Question: I want to customize all dialogs, alertDialogs and spinner. I want to change the color of text and the background of the title bar.

I try to explain better:
I want the text (JOLLY BAR DI ...) to be white and the background of the title (from the top of the dialog to the soft-blue line below the title included) to be blue (#044592).
How can I do it?
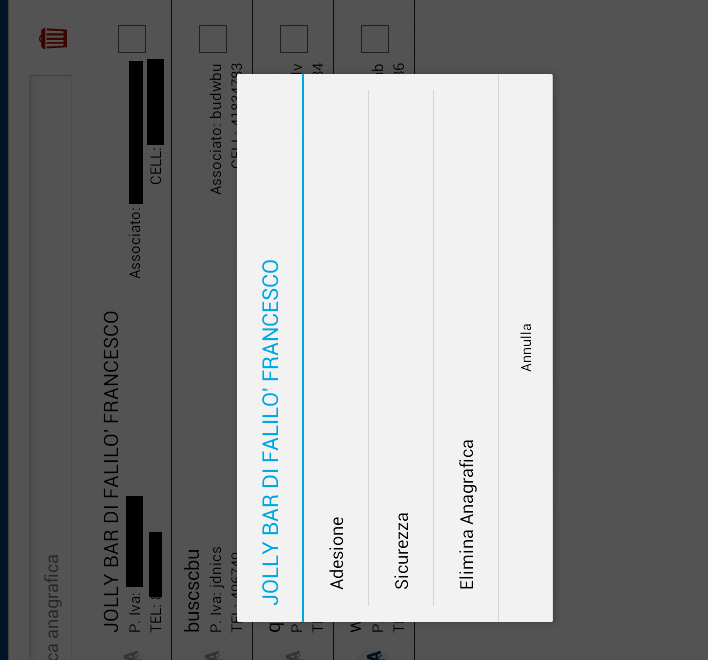
Answer: Ok, I've almost solved the problem (I'm answering my own question because it may help others with the same problem as mine).
The problem remains for spinners, DatePickers etc.
For the AlertDialogs I do something like this:
'''
AlertDialog.Builder builder = new AlertDialog.Builder(MyActivity.this, AlertDialog.THEME_HOLO_LIGHT);
//Then I do what I need with the builder (except for setTitle();
LayoutInflater inflater = getLayoutInflater();
View view=inflater.inflate(R.layout.dialog_custom_title, null);
TextView title = (TextView)view.findViewById(R.id.myTitle);
title.setText("Title I want to show");
builder.setCustomTitle(view);
AlertDialog alert = builder.create();
alert.show();
'''
dialog_custom_titile.xml :
'''
<RelativeLayout xmlns:android="http://schemas.android.com/apk/res/android"
xmlns:tools="http://schemas.android.com/tools"
android:layout_width="match_parent"
android:layout_height="match_parent"
android:background="#044592" >
<TextView
xmlns:android="http://schemas.android.com/apk/res/android"
android:id="@+id/myTitle"
android:layout_width="fill_parent"
android:textSize="20dp"
android:layout_height="70dp"
android:layout_marginLeft="25dp"
android:paddingTop="22dp"
android:textColor="@android:color/white"
android:textStyle="bold" />
</RelativeLayout>
'''
for the Activities that I want to look like Dialogs I do like this:
I declare them in the Manifest.xml as follows:
'''
<activity
android:name="com.aveschini.AnotherActivity"
android:screenOrientation="portrait"
android:label="My Dialog"
android:theme="@style/MyDialog"
android:windowSoftInputMode="adjustPan" />
'''
then, in the res/values/styles.xml file I do like this:
'''
<style name="AppTheme" parent="android:Theme.Holo.Light" />
<style name="MyDialog" parent="android:Theme.Holo.Light.Dialog">
<item name="android:windowTitleStyle">@style/DialogWindowTitle</item>
</style>
<style name="DialogWindowTitle">
<item name="android:textAppearance">@style/TextAppearance.DialogWindowTitle</item>
<item name="android:background">#044592</item>
</style>
<style name="TextAppearance.DialogWindowTitle" parent="android:TextAppearance">
<item name="android:textColor">@android:color/white</item>
<item name="android:textStyle">bold</item>
<item name="android:textSize">20sp</item>
</style>
'''
I still get the light blue divider between the title and the body... still working on it.
As already said, I still don't know how to deal with Spinners, DatePicker, etc...
That's the result:
AlertDialog:

And an Activity with the look of a dialog: